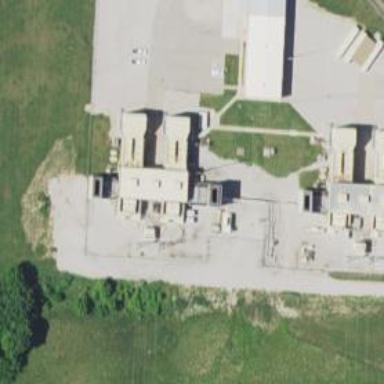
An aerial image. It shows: Gas turbine generator powered by gas.